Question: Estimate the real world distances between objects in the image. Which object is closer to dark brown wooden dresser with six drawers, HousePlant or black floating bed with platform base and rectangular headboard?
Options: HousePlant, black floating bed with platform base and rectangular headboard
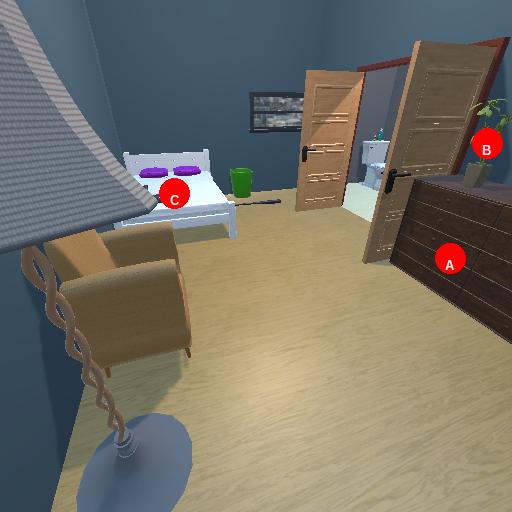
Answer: HousePlant